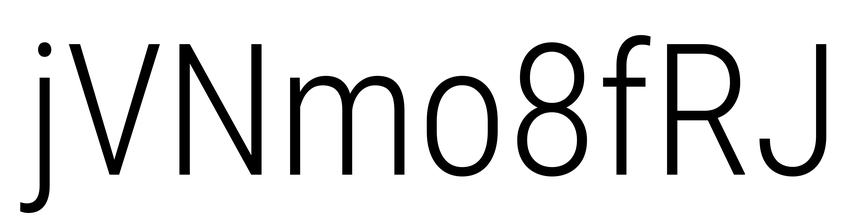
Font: Roboto_Condensed_Light